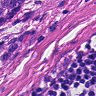
Metastatic tissue present: yes